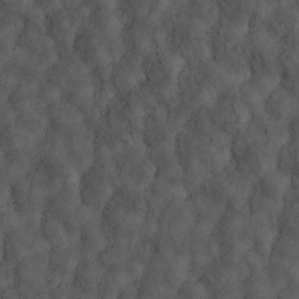
Label: non_frost